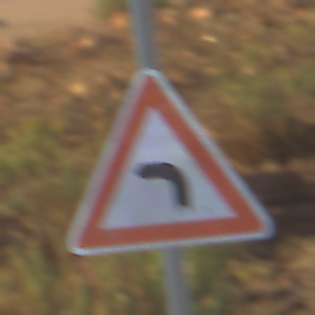
Verkehrszeichen: KurveLinks
Umgebung: Outdoor, Nature
Tageszeit: MorningAfternoon
Wetter: Clear
Licht: Natural
Jahreszeit: NotSpecified
Kontrast: HighContrast